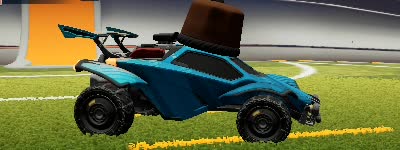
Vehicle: octane